Field crop: maize
Growth stage: 1
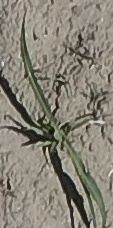
Species: sorghum